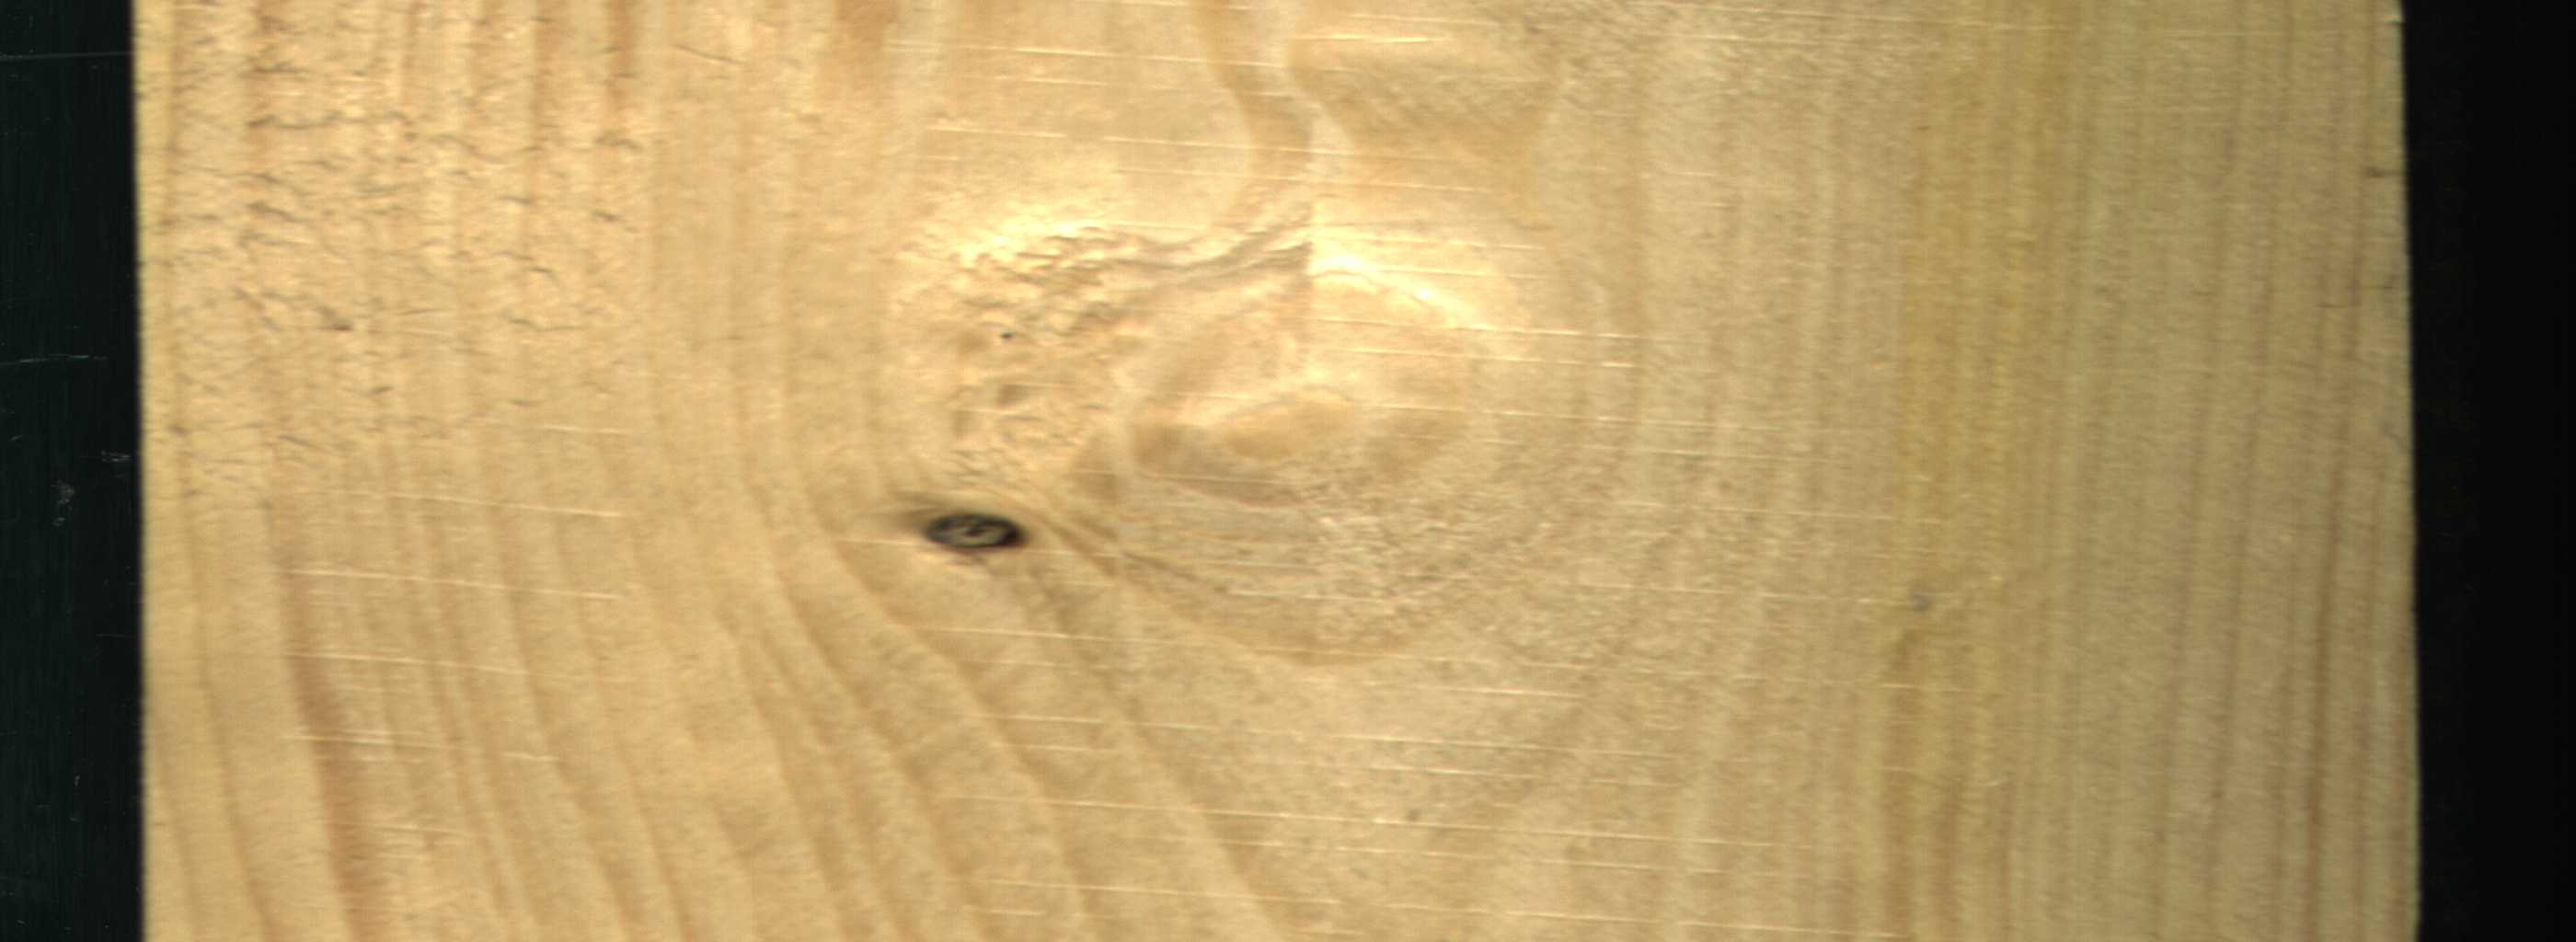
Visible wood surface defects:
Dead_Knot